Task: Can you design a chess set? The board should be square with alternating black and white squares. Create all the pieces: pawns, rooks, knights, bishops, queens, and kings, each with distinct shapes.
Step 1933:
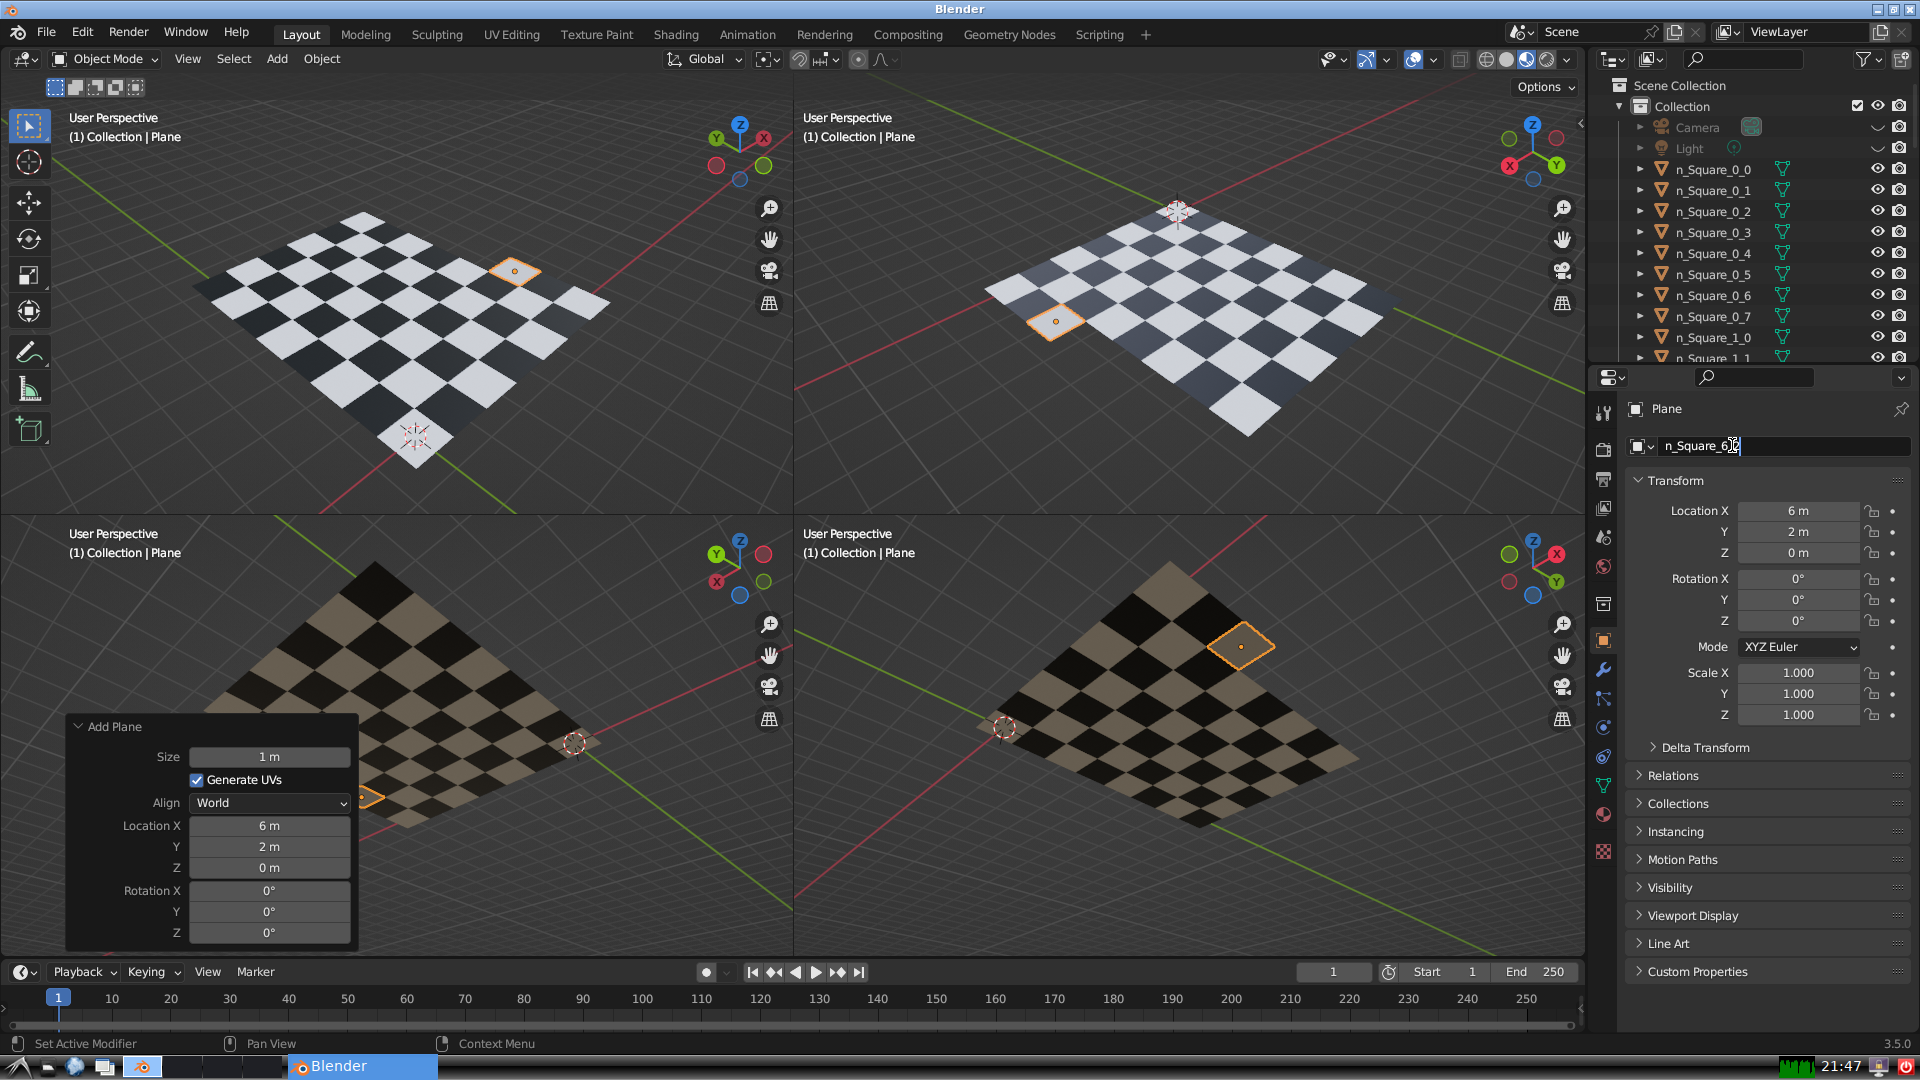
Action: {"key_press": ['Return']}